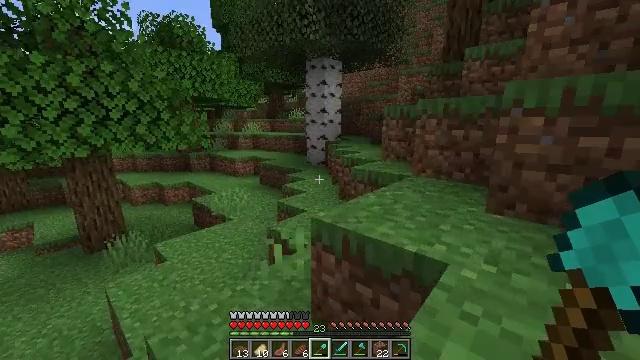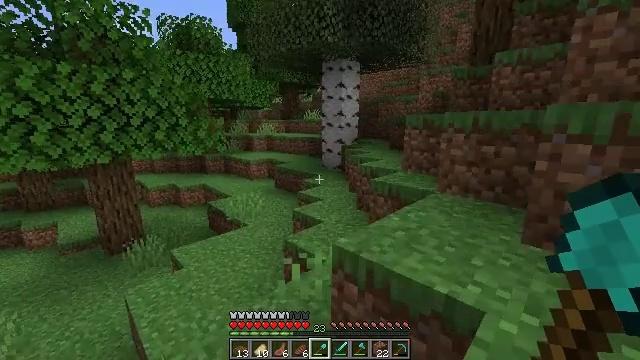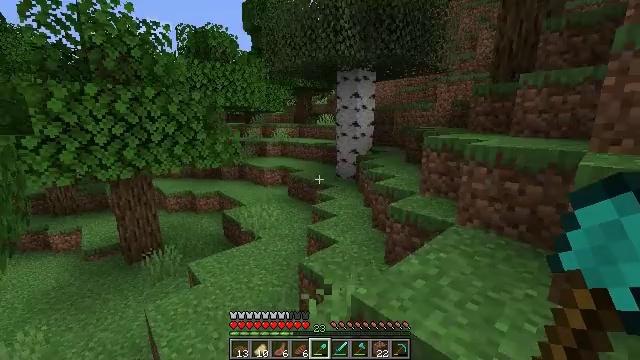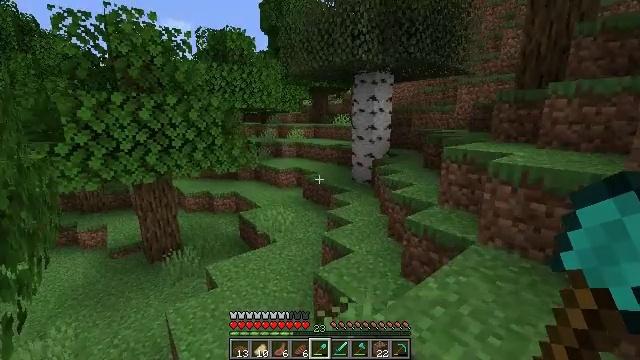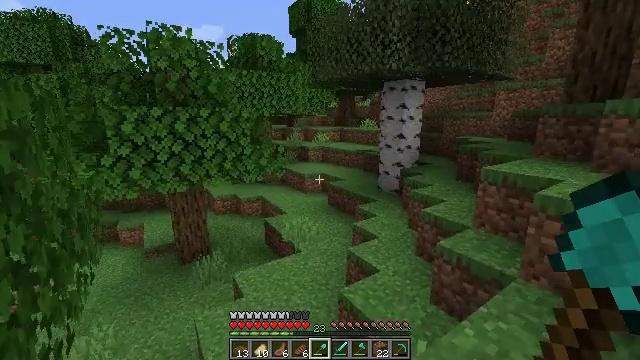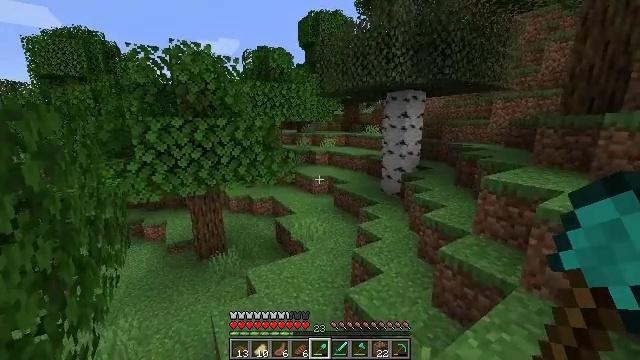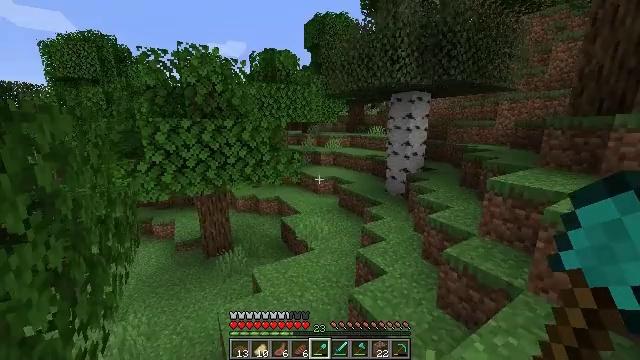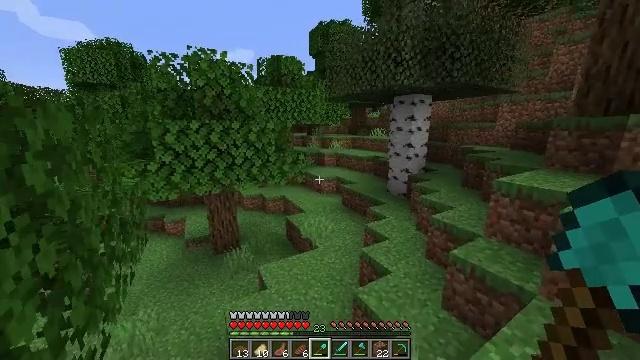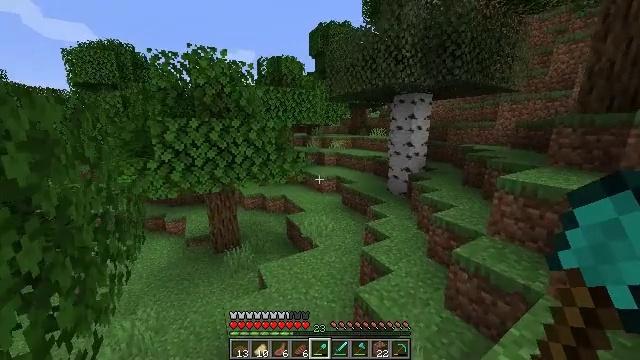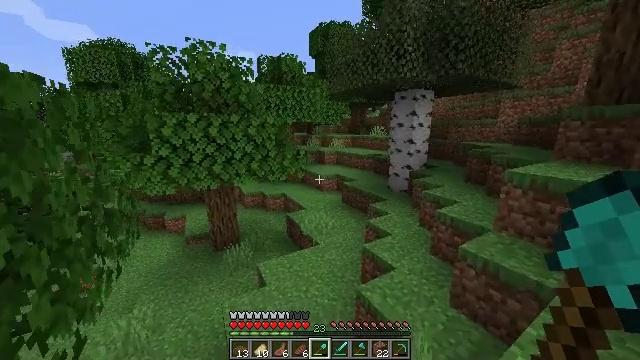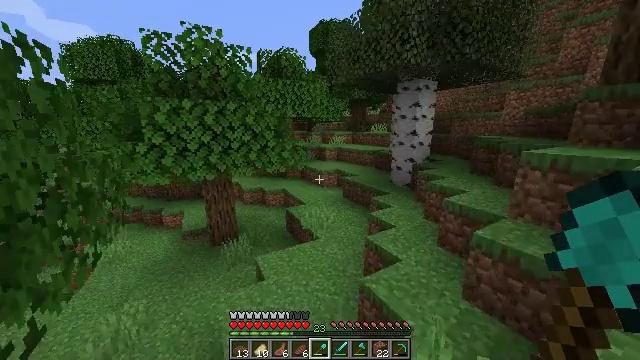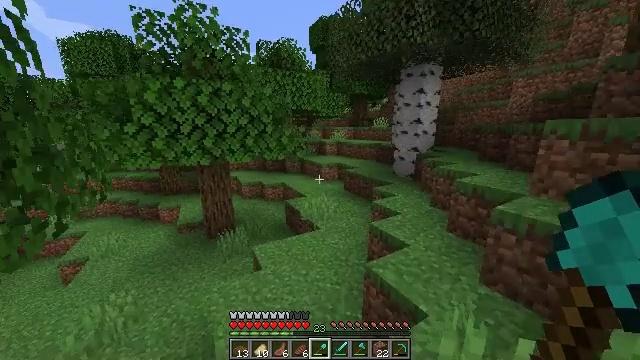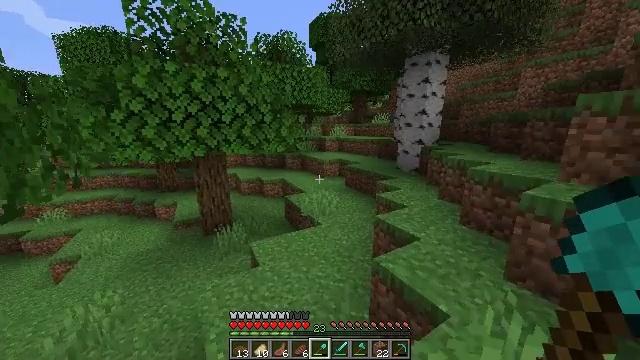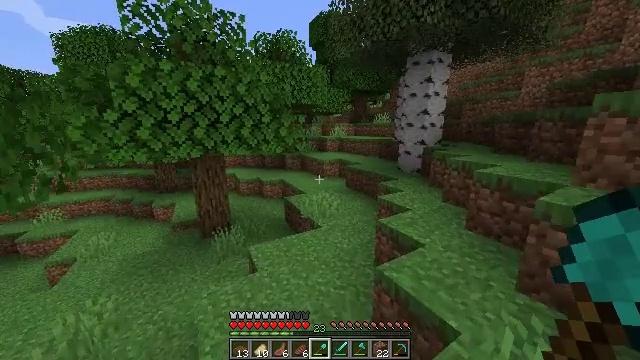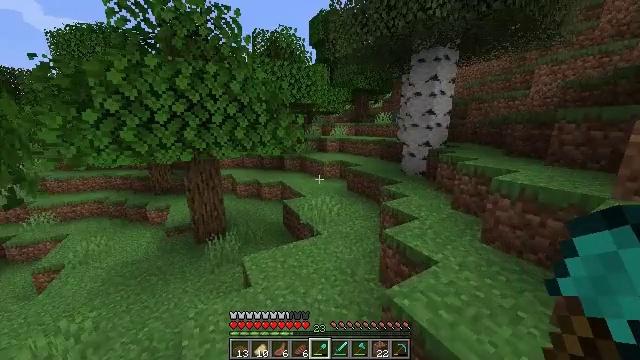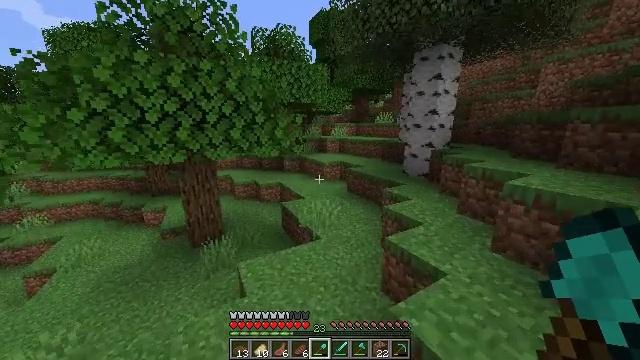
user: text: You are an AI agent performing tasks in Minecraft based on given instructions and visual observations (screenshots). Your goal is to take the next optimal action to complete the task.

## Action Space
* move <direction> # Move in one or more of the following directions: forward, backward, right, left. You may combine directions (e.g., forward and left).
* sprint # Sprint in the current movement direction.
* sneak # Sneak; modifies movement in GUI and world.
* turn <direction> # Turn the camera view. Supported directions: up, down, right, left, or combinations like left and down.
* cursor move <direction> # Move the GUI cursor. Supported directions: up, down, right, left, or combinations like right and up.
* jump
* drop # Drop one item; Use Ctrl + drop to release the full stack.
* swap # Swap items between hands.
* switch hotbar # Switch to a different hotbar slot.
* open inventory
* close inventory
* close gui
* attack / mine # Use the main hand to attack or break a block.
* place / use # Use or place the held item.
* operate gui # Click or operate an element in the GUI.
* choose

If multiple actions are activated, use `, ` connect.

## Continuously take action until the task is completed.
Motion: motion action
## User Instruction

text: Kill the cow.
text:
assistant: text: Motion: move forward, sprint, turn left, jump
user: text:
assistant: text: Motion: move forward, sprint, turn left, jump
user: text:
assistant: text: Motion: move forward, sprint, turn left, jump
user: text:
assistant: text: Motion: move forward, sprint, turn left, jump
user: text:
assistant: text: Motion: move forward, turn left, jump
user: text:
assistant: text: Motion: move forward, turn left, jump
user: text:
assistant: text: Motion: move forward, jump
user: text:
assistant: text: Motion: move forward, jump
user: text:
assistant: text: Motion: move forward
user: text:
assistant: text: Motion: move forward
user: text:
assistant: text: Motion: move forward
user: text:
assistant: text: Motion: move forward, sprint
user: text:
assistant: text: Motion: move forward, sprint
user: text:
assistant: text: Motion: move forward, sprint
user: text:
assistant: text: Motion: move forward, sprint
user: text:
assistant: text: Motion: move forward, sprint
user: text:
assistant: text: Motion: move forward
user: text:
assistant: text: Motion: move forward
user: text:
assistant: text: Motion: move forward
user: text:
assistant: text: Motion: move forward
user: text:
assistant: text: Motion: move forward and move right
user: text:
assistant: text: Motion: move forward and move right, turn up
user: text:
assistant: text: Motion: move forward and move right
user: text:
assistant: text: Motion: move forward and move right, turn left and up
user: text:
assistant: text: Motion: move forward and move right, sprint, turn left
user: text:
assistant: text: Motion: move forward and move right, sprint, turn left
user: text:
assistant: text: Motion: move forward, sprint, turn left
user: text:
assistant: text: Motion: move forward, sprint
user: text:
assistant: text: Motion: move forward
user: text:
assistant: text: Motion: move forward